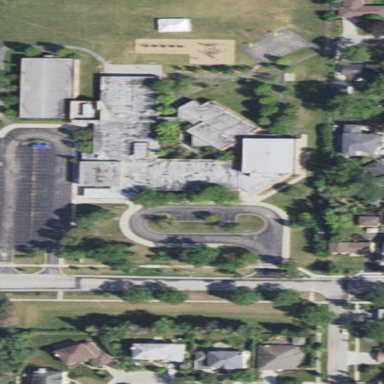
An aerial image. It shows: School building.